Current action and preconditions to check: trajectory_clear

Your task: For each precondition in the list above, predict whether it will hold at this action.

Consider the current scene as observed from the mobile robot's camera, and analyze the predicted future states of all dynamic agents (e.g., people, animals, vehicles, or any moving entities) within the NEXT SECOND.

IMPORTANT: Only answer "very likely" if you are absolutely certain—based on strong, clear evidence—that a dynamic agent will violate the precondition in the predicted future state. Do NOT answer "very likely" for unlikely, ambiguous, or low-probability risks.

Ask yourself for each precondition: Is there a high probability, with clear and convincing evidence, that the predicted future states of any dynamic agent will interfere with the predicted future state of the currently executing action within the NEXT SECOND, causing that precondition to fail?

Assess the risk level based on these predictions. Use "likely" or "very likely" if motions create a clear risk of interference.

Use "neutral" or "improbable" if agents are nearby but their predicted paths are clearly diverging or non-conflicting.

Failure Risk Categories: "very improbable", "improbable", "neutral", "likely", "very likely"

Answer Format: Output ONLY the probability_of_failure value from these categories: "very improbable", "improbable", "neutral", "likely", "very likely"

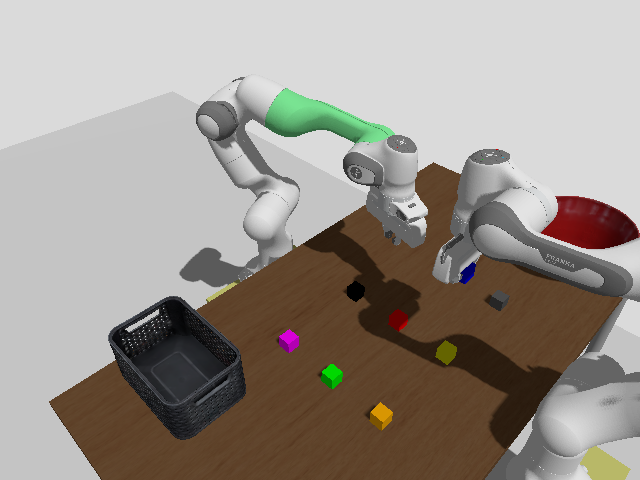

Answer: improbable